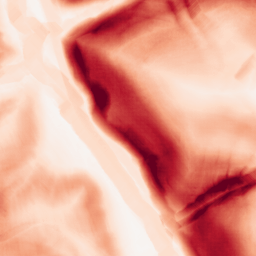
Category: morphological
Decomposition family: morphological_gradient
Decomposition parameters: size: 10
shape: diamond
Upsampling method: sinc_hamming
Upsampling parameters: scale: 4
kernel_size: 8
Upsampling scale: 4